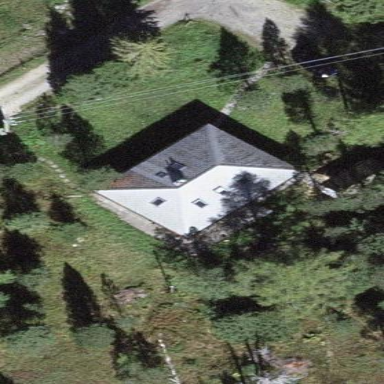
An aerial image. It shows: Hut.